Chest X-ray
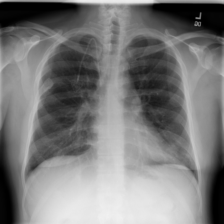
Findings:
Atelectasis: negative
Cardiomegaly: negative
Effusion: negative
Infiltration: negative
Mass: negative
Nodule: negative
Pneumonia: negative
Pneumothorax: negative
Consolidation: negative
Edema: negative
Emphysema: negative
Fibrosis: negative
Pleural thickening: negative
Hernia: negative